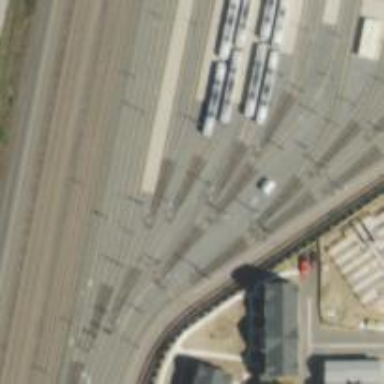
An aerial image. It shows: Light rail service yard with electrified contact lines.